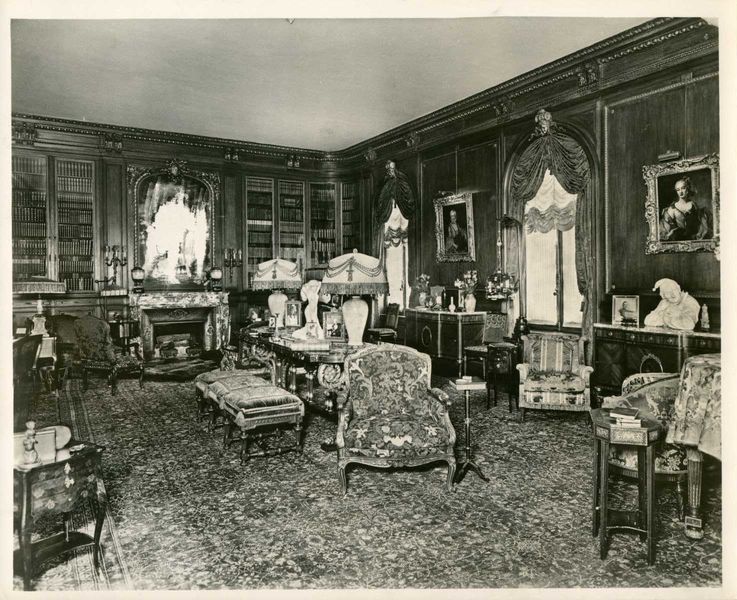
Titel: Louis XVI Panelling
Standort: Amherst (Massachusetts, USA)
Institution: Mead Art Museum, Amherst College
Schlagwörter: chair, curtain, curtains, fancy, lamp, ornate, palace, stool, velvet, white, window, aristocracy, armchair, bench, black, carpet, chairs, chaise, interior, old, painting, parlor, portrait, room, table, windows, flowers, mirror, picture, pictures, rug, vase, wooden, wood, man, house, drapes, paper, black and white, bust, frame, texture, french, books, desk, paintings, photo, shelf, frames, portraits, drape, marble, victorian, lamps, fireplace, antique, renaissance, ceiling, vases, floral, book, drawers, stripes, sleep, black white, cabinet, mantel, cornice, photograph, photography, library, potrait, molding, sofa, image, gemälde, tables, couch, b&w, indoor, furniture, benches, edwardian, sessel, lame, chamber, hocker, kamin, lampen, living room, office, ornamente, cushions, vintage, artwork, expensive, black and whtie, hearth, drawing room, cahir, floers, brocade, shelves, firplace, piece, covers, whitew, opulent, mark twain, chez, book shelves, side tables, shelfs, paneling, figuring, andirons, hardwood, canedlabras, phtoograph, deckenleiste, bücherregale, photpgraph, pouff, picturees